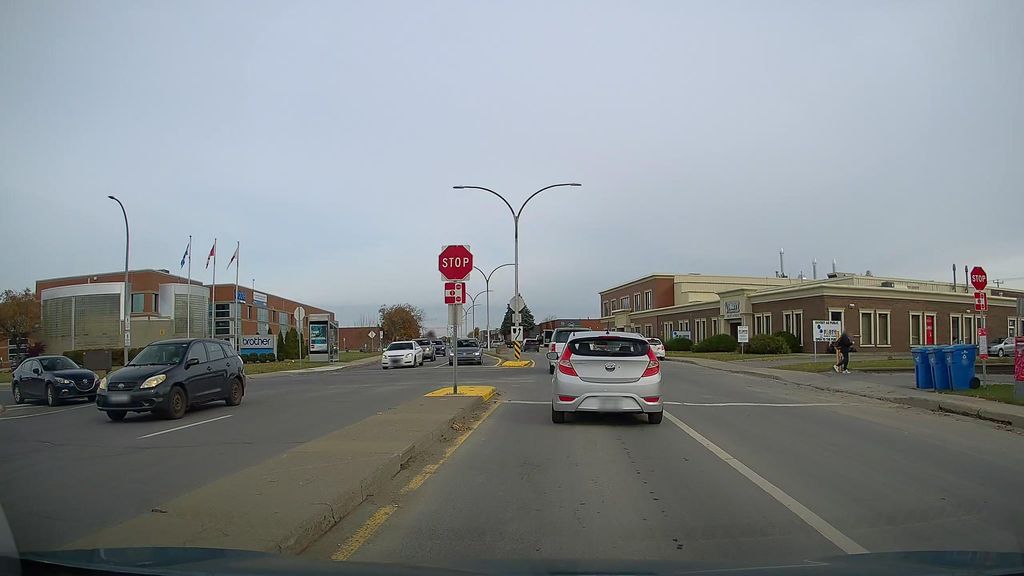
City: montreal